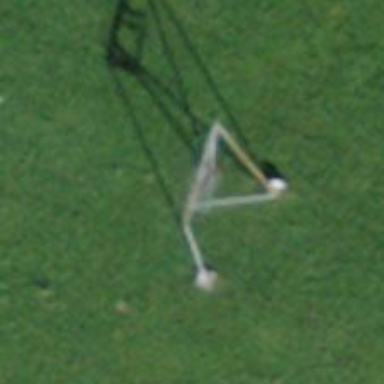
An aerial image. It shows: Pylon for aerialway.